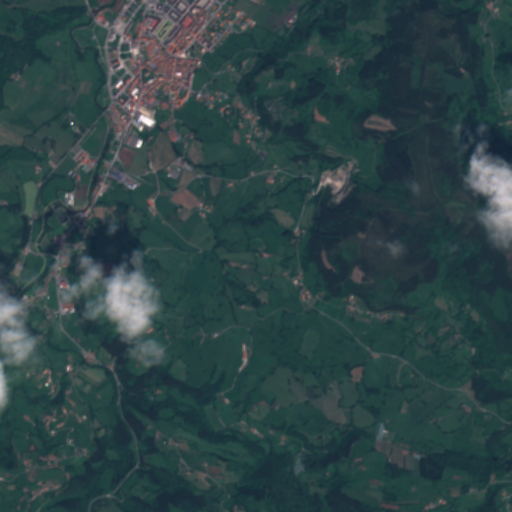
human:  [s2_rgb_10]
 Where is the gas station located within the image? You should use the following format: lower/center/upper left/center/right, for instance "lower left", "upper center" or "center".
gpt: The gas station is located in the upper center of the image.
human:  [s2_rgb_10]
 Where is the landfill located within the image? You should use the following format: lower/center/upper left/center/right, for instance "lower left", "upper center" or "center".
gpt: There is no landfill in the image.